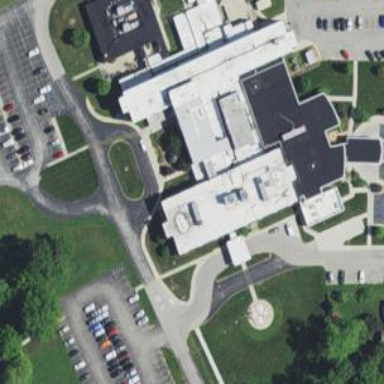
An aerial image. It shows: Healthcare facility identified as hospital.